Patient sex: M
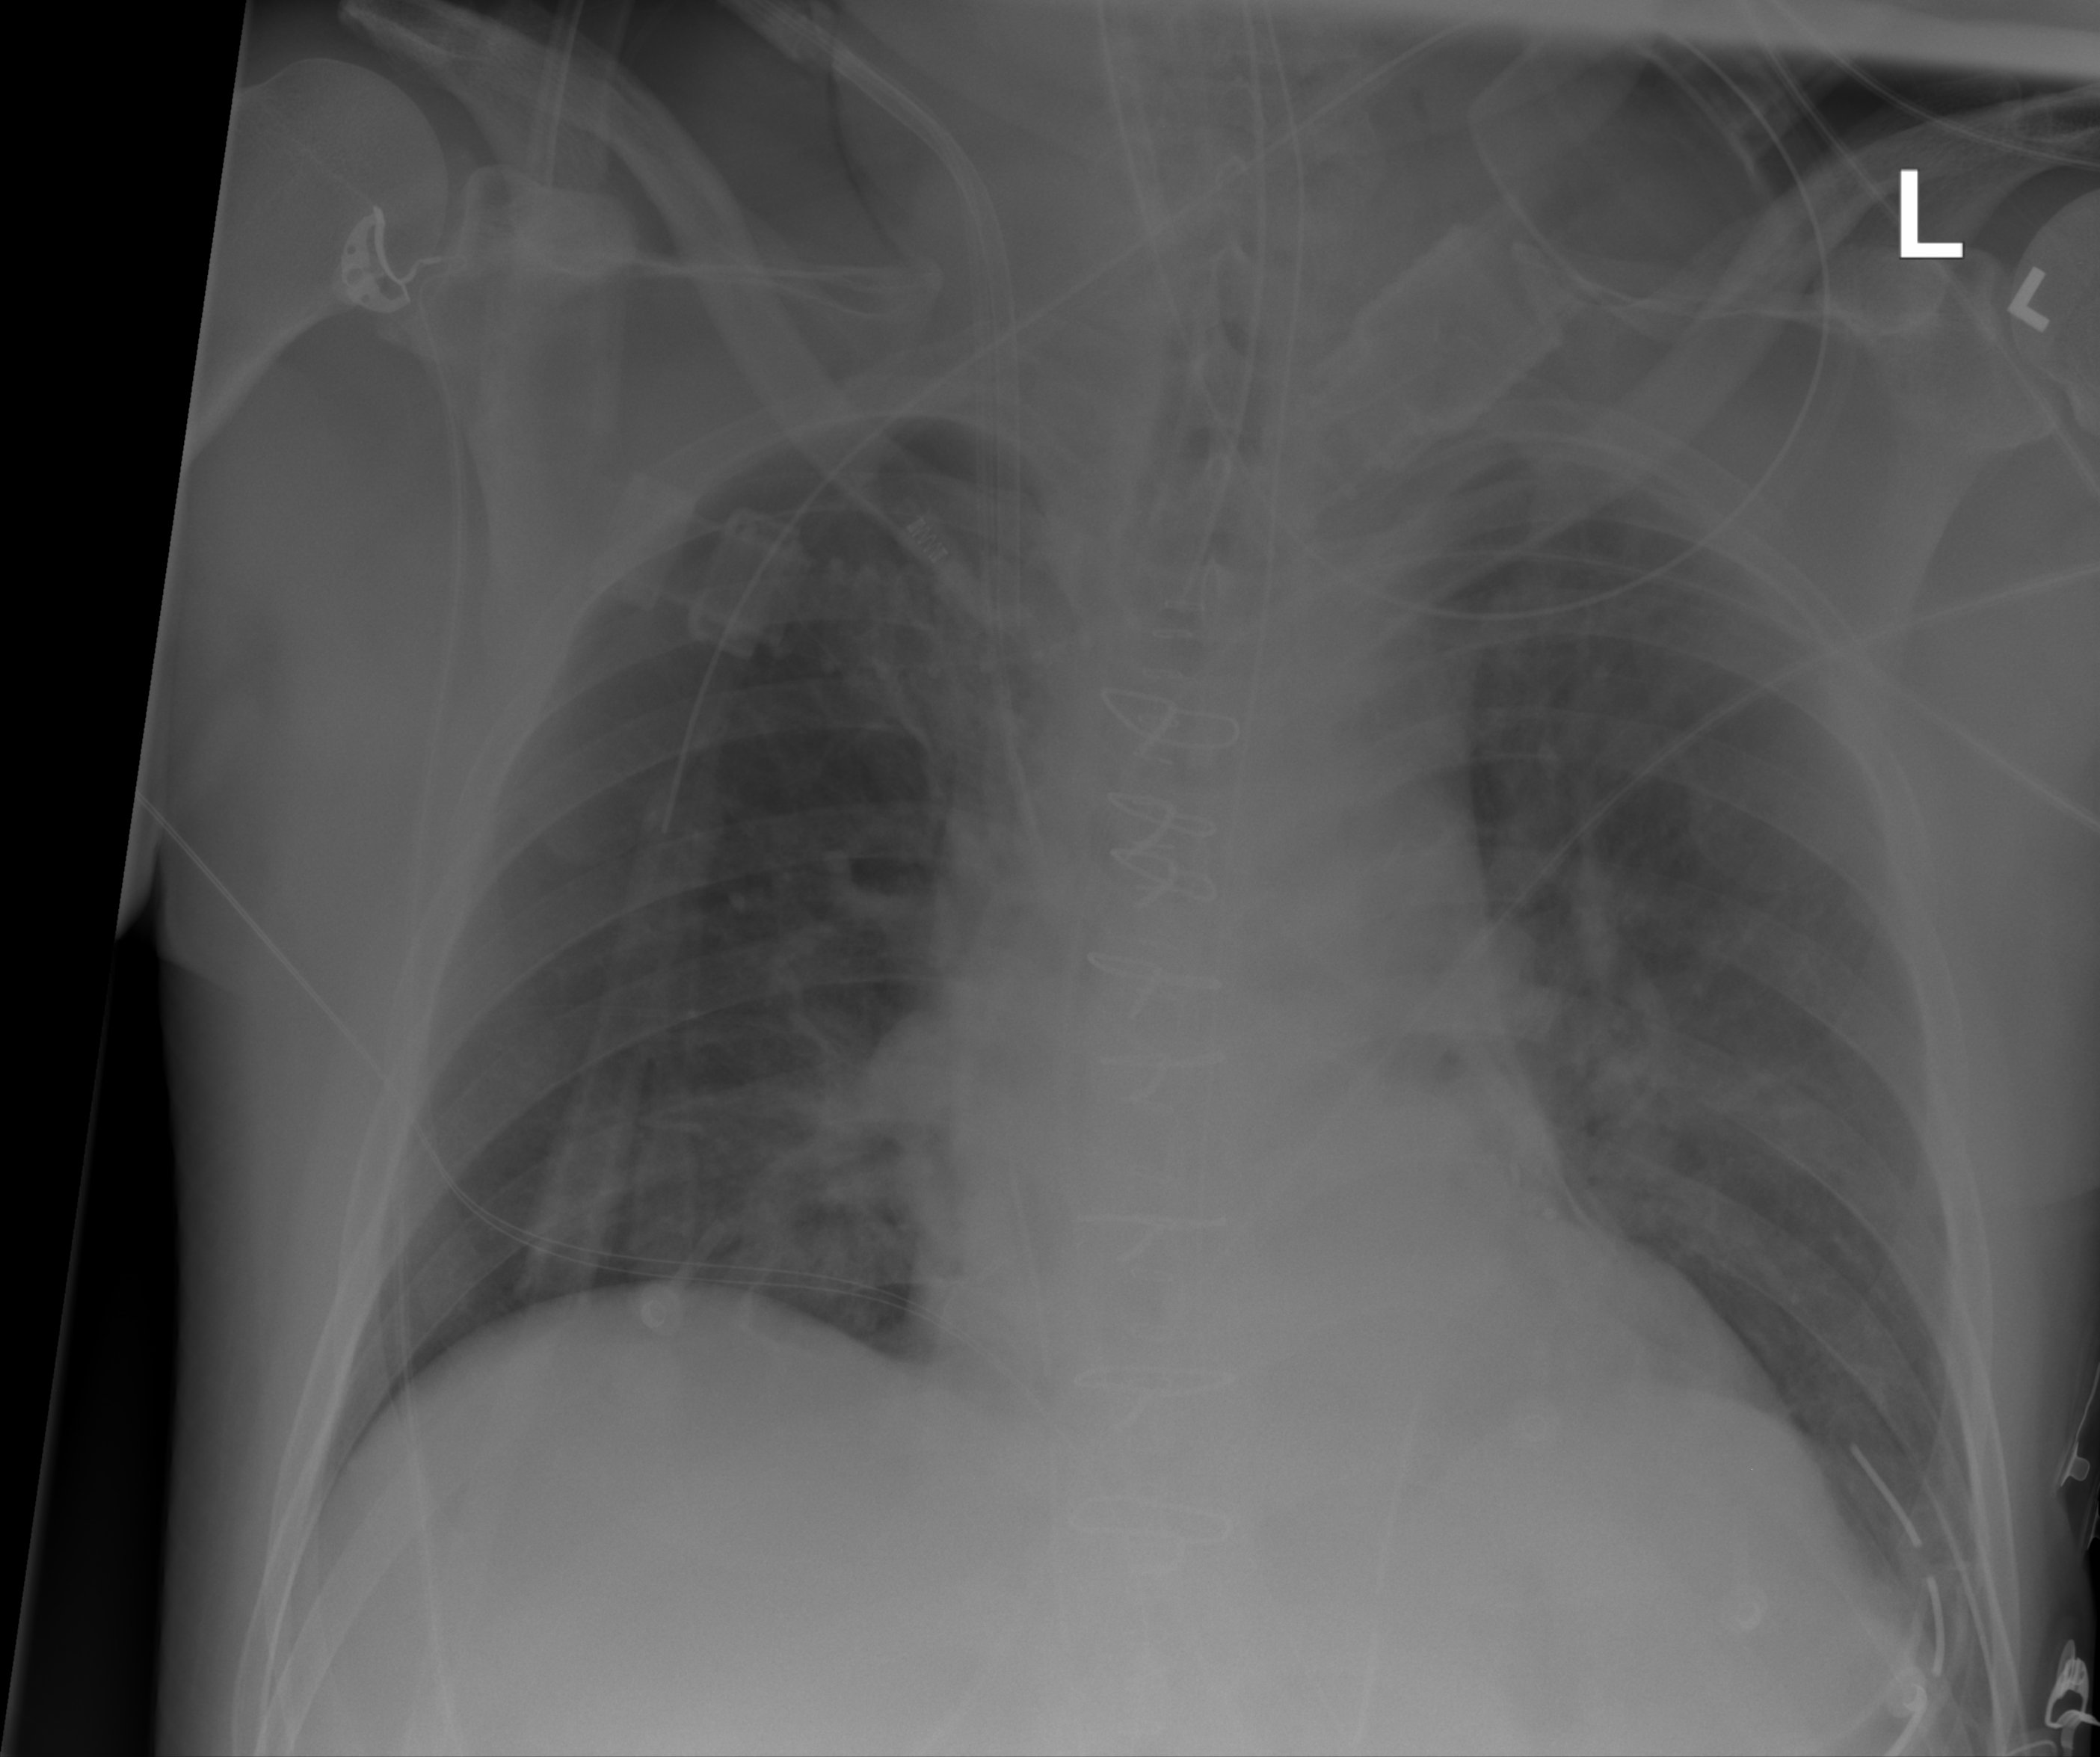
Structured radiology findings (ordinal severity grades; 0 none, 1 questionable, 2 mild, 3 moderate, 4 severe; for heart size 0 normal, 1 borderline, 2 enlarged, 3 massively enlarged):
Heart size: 1
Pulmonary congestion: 2
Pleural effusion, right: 0
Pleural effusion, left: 0
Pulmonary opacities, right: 2
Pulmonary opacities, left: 2
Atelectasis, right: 0
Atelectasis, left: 2